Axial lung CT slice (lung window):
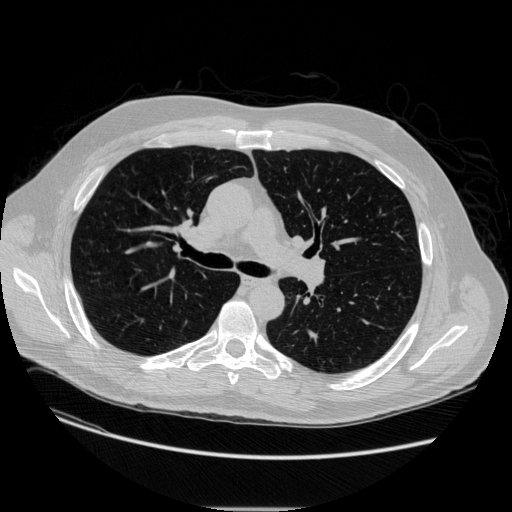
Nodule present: no